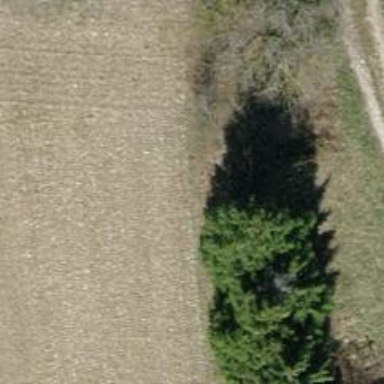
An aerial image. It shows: Beautiful tree in nature.